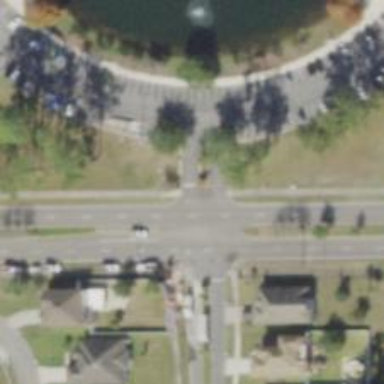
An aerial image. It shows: Unmarked crossing on the road.